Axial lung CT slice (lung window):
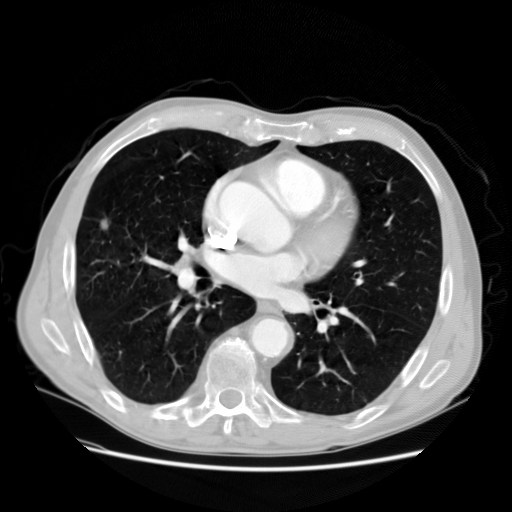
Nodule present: yes
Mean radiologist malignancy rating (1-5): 3